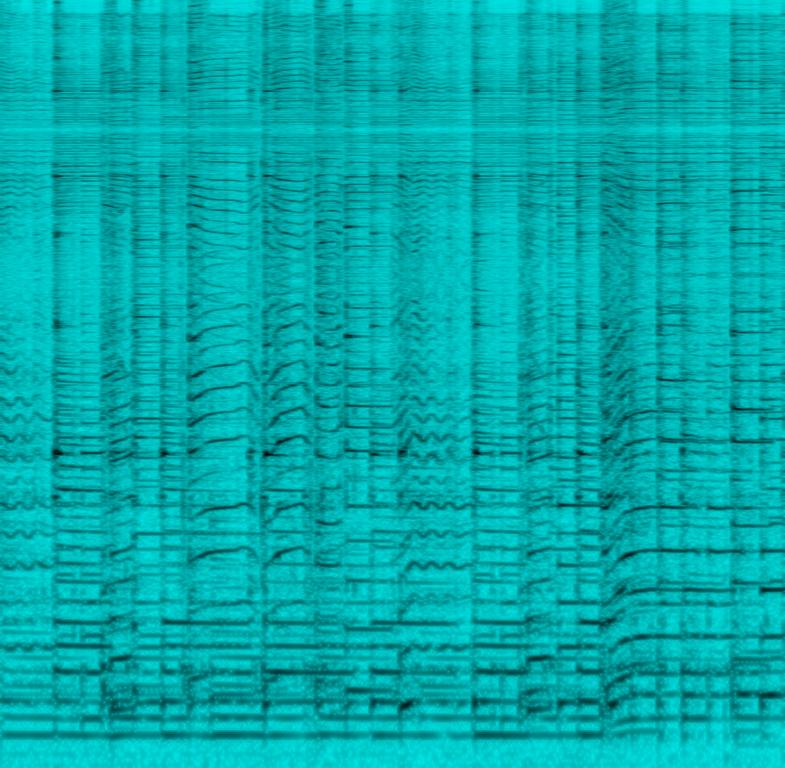
The song is an instrumental. The song is medium tempo played by a solo guitarist on a vintage super tone with an exquisite tone. The song is emotional and passionate. The song has poor audio quality.